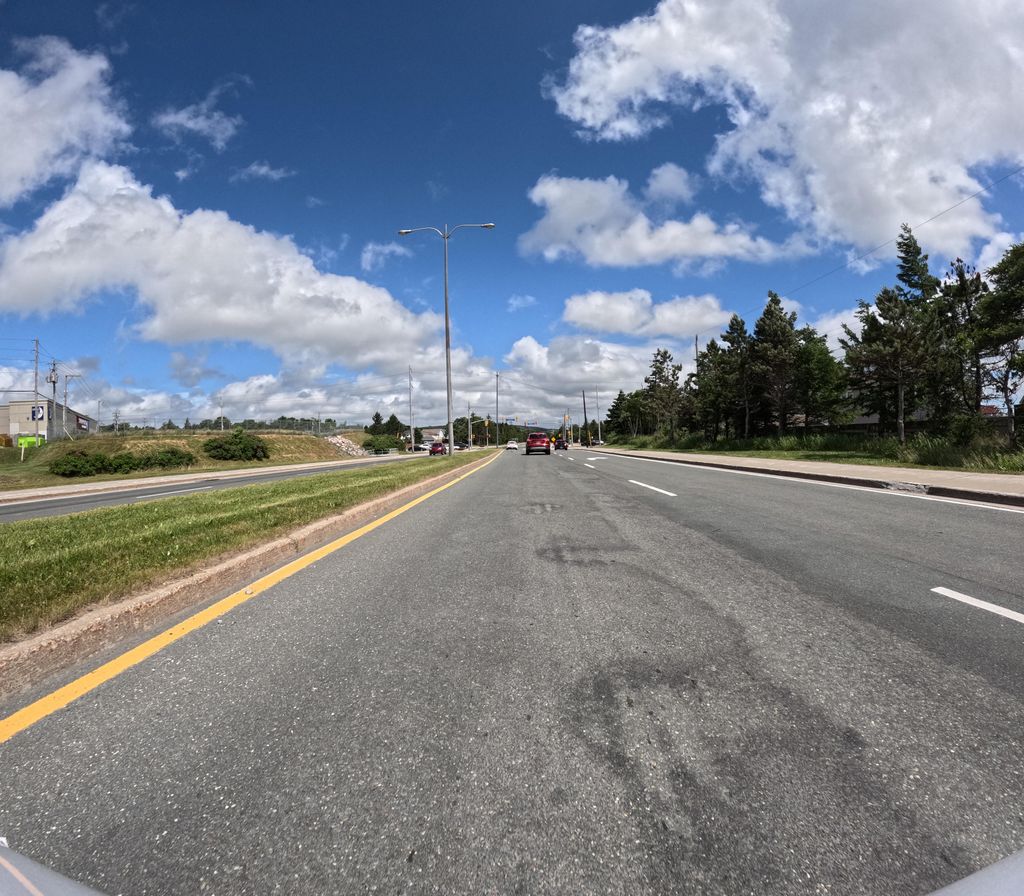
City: st_johns